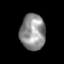
Tissue: lung
Cell type: Others
Senescence score: 0.2156
Nuclear area (px): 882
Mean DAPI intensity: 143.807